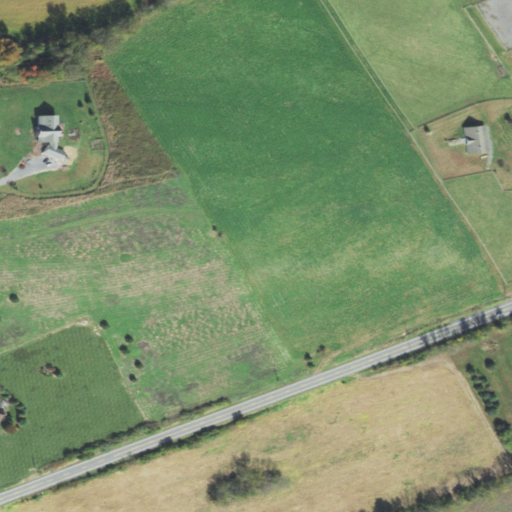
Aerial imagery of mountain in Pennsylvania named Acorn Hill containing cultivated crops, open development, low intensity development, and deciduous forest